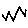
Label: zigzag